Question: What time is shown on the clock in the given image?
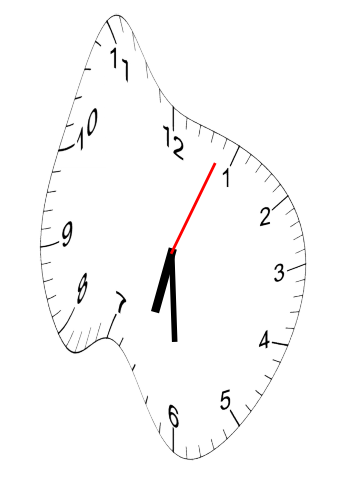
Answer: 06:30:04